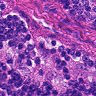
Metastatic tissue present: no